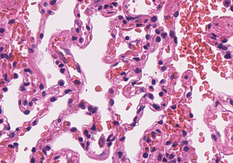
Tumor epithelial tissue: no
Tumor-associated stroma tissue: no
Normal tissue: yes